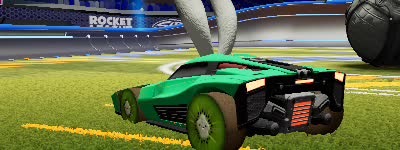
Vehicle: breakout